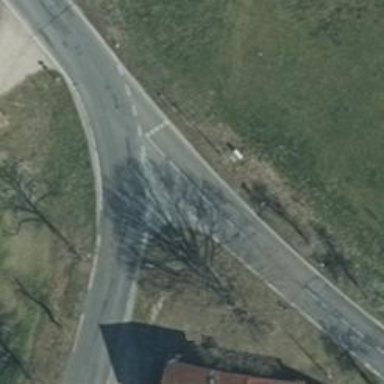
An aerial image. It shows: Road with "give way" sign.